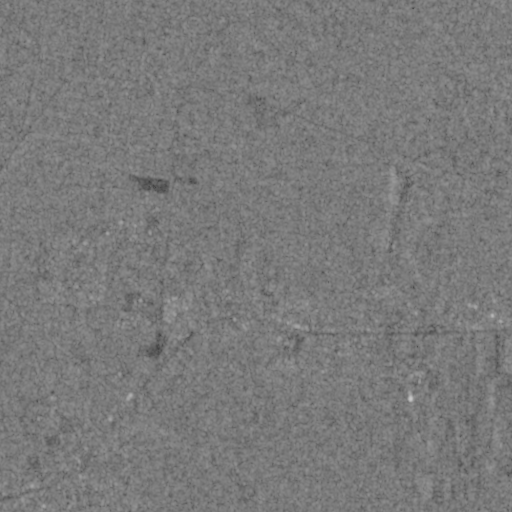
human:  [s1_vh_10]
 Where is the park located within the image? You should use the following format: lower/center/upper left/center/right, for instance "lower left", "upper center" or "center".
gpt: The park is located in the center left of the image.
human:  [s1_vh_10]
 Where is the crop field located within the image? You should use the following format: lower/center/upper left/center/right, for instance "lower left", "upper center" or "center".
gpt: There is no crop field in the image.

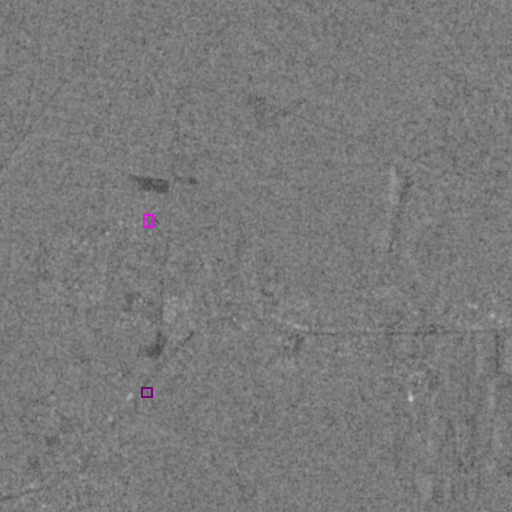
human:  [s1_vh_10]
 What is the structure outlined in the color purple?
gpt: The structure outlined in purple is a gas station.
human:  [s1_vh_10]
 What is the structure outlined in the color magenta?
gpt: The structure outlined in magenta is a park.
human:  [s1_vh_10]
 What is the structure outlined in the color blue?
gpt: There is no blue outline.